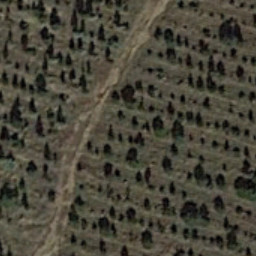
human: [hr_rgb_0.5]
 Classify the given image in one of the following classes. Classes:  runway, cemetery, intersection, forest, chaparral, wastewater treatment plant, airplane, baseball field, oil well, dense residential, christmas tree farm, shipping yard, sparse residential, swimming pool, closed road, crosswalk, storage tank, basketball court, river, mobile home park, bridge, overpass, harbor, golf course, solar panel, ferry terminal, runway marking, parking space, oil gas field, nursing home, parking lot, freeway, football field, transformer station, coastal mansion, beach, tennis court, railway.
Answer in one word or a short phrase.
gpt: christmas tree farm